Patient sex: F
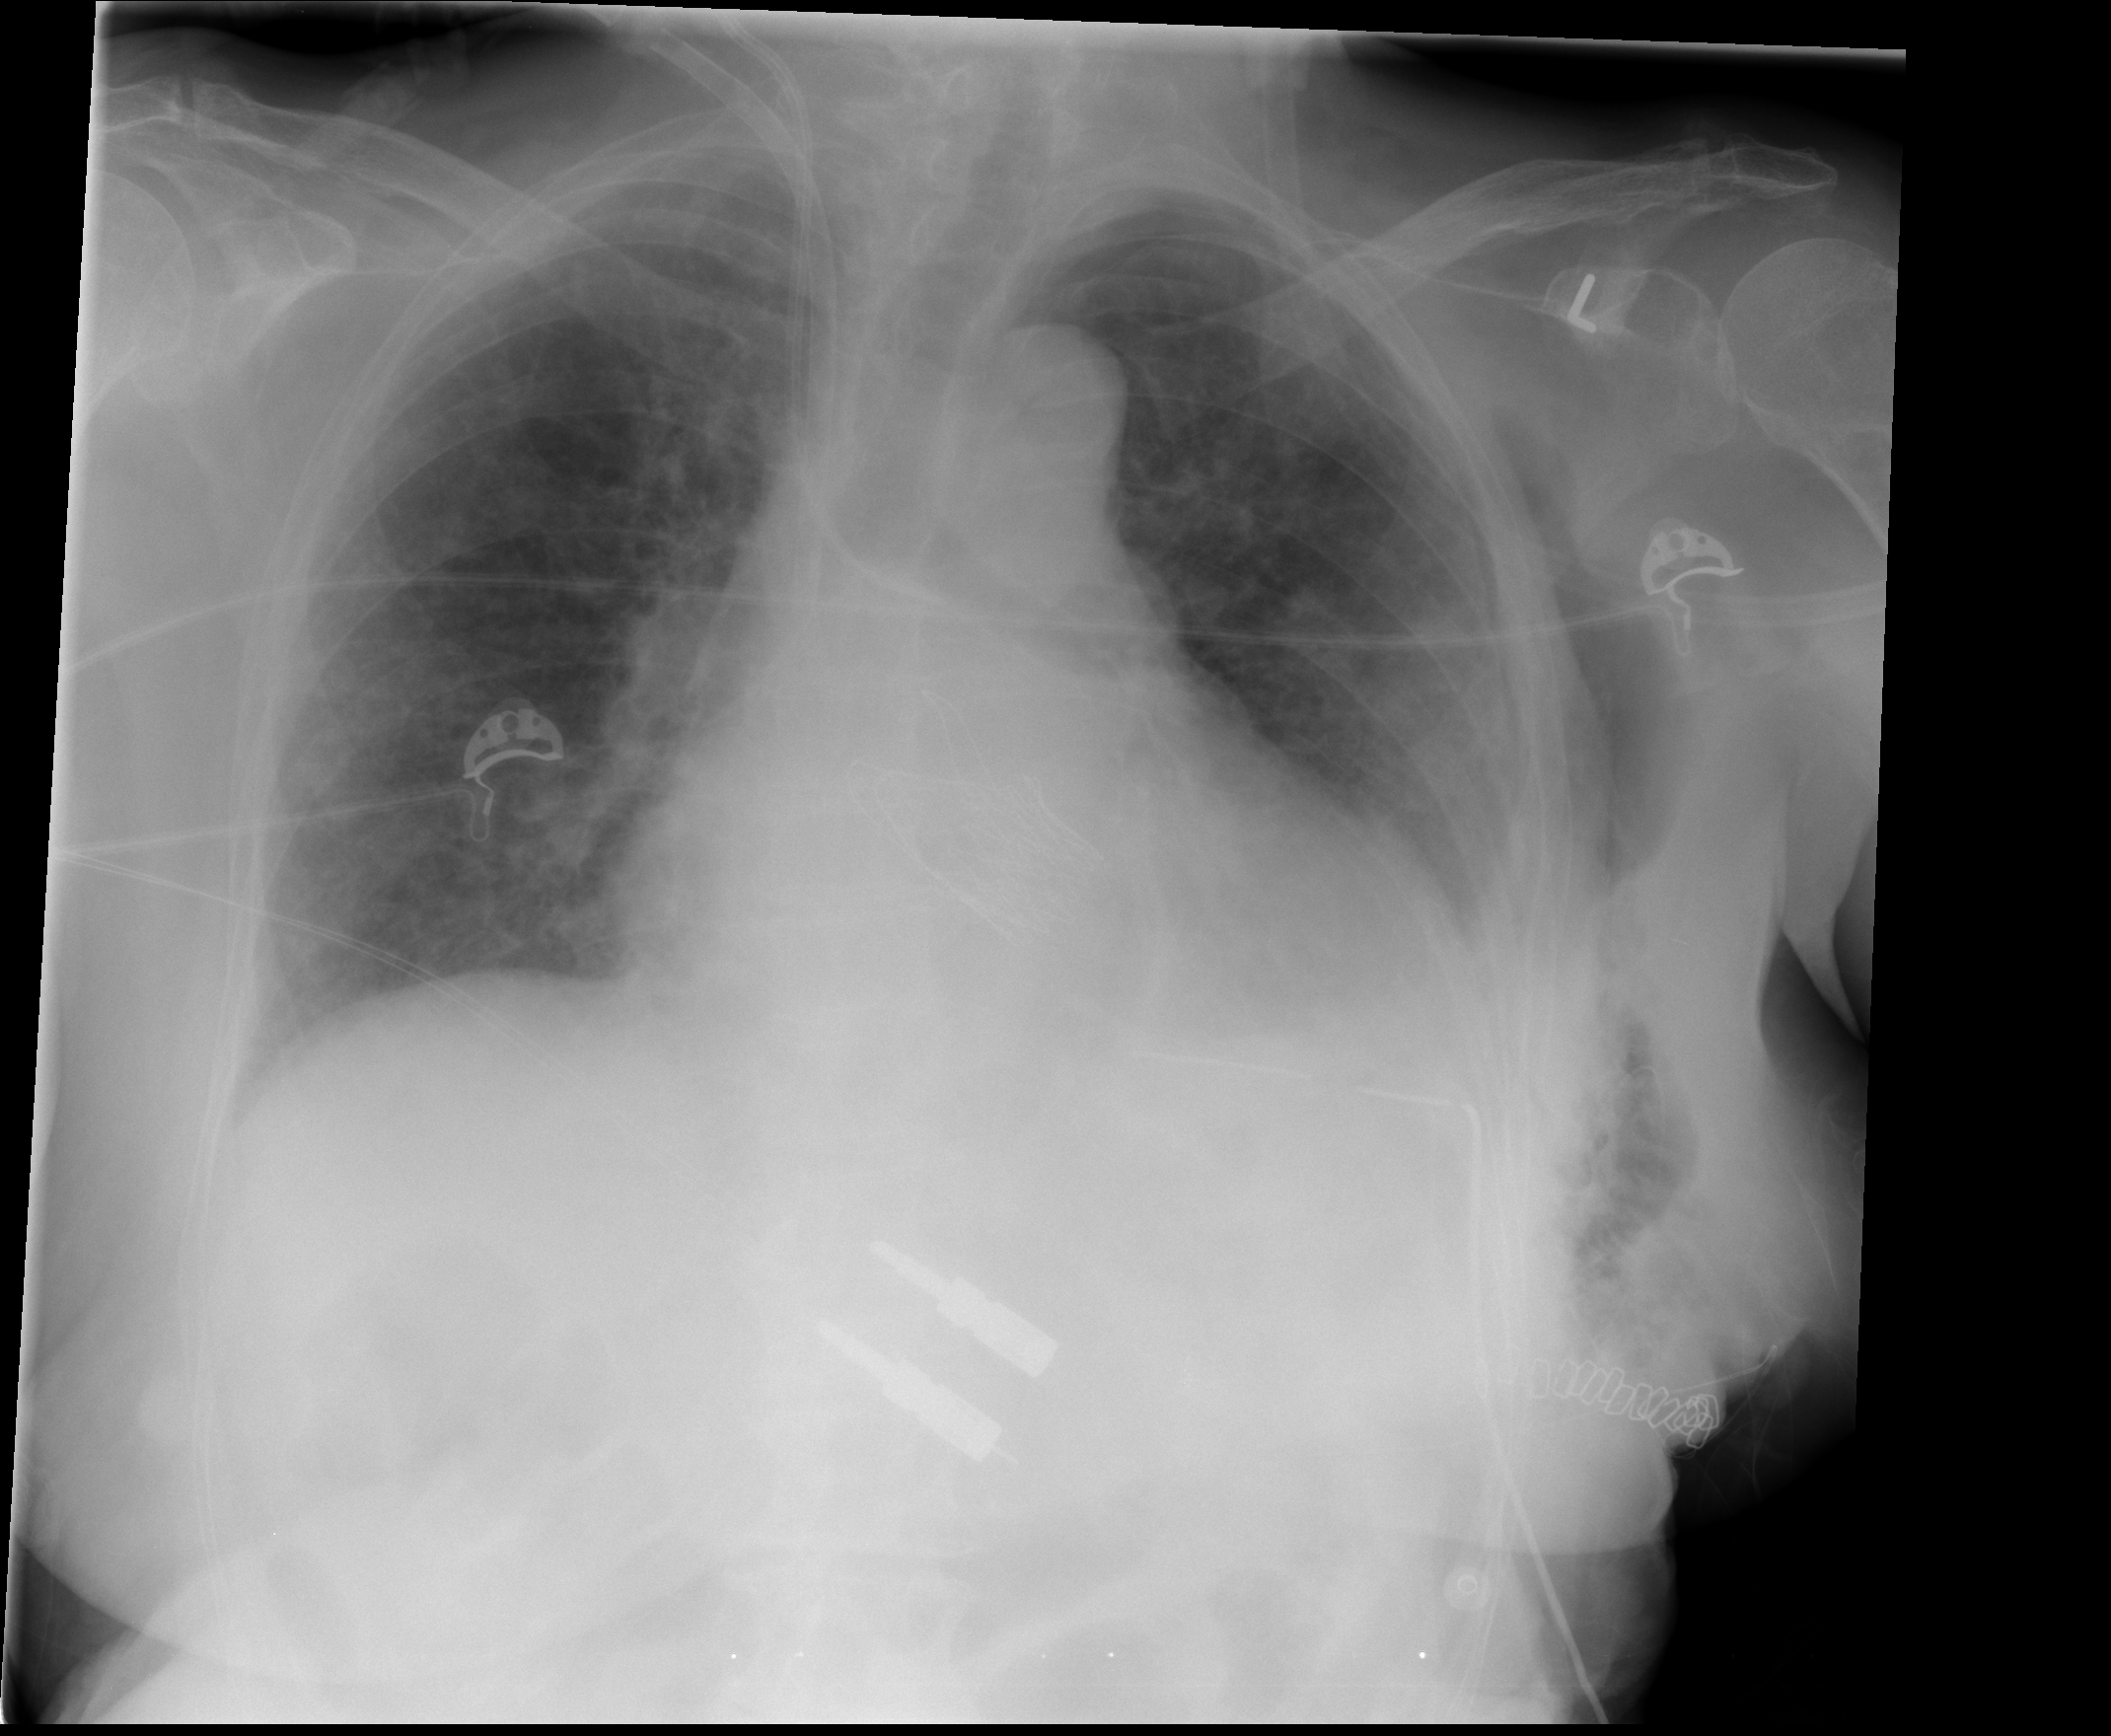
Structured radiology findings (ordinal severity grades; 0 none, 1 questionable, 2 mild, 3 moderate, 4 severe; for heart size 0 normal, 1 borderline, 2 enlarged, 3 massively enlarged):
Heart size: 2
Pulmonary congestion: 2
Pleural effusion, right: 0
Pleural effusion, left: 2
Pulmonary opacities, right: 0
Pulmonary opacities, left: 0
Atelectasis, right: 0
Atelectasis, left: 2